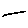
Label: line